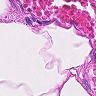
Metastatic tissue present: no